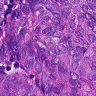
Metastatic tissue present: yes